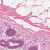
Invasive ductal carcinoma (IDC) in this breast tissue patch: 0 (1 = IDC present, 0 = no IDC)